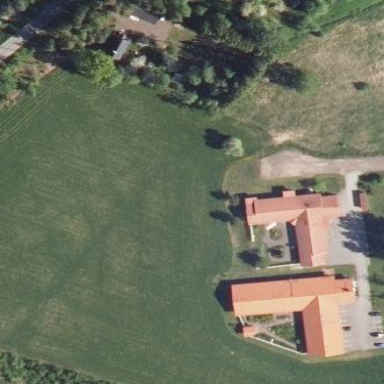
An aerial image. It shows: Nursing home.